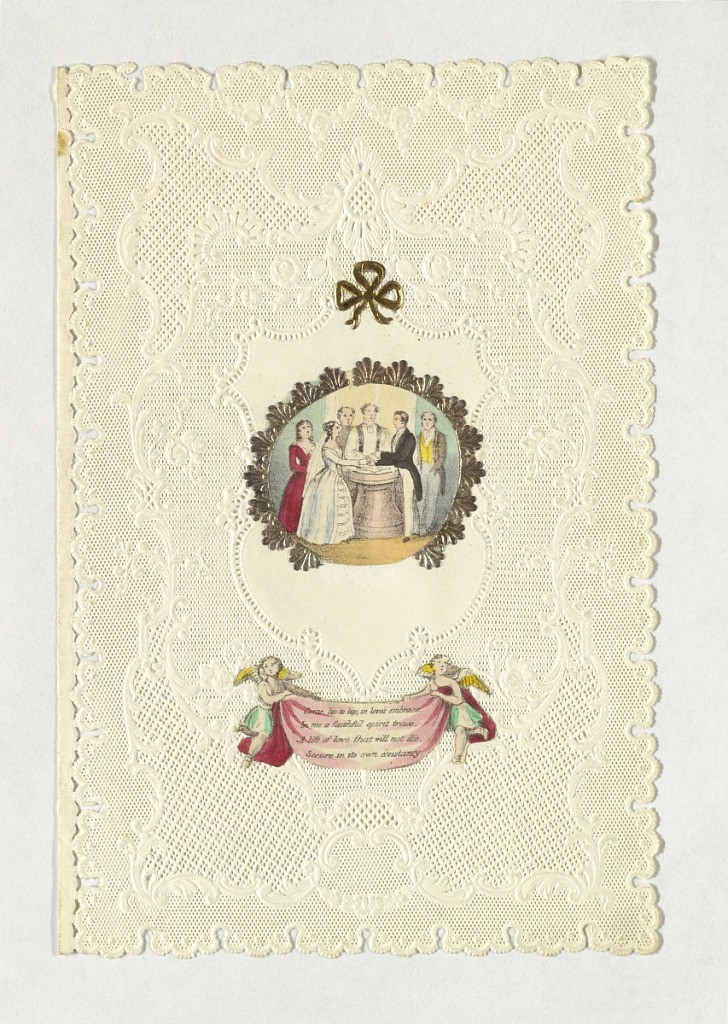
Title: Valentine Greeting
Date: ca. 1850
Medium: Lithograph, embossed paper on embossed paper
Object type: Greeting Card
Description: In the center, a vignette showing a marriage ceremony. Below, two cupids hold a ribbon inscribed: "Come, lip to lip, in love's embrace / In me a faithful spirit trace / A life of love that will not die / Secure in its own constancy".